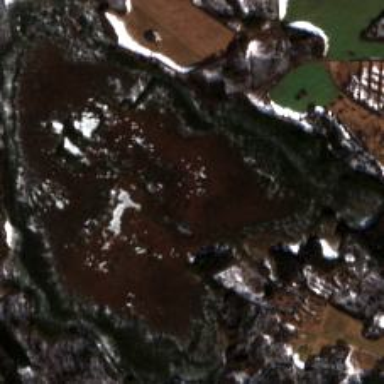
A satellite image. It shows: Bog wetland area.